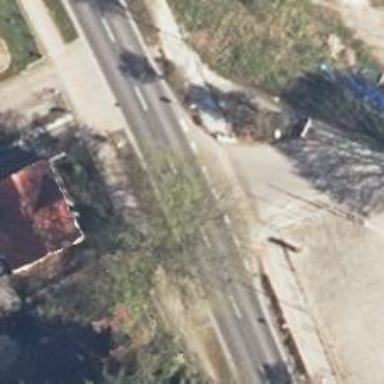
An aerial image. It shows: Primary road with asphalt surface. It has sidewalks on both sides and cycle track.